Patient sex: F
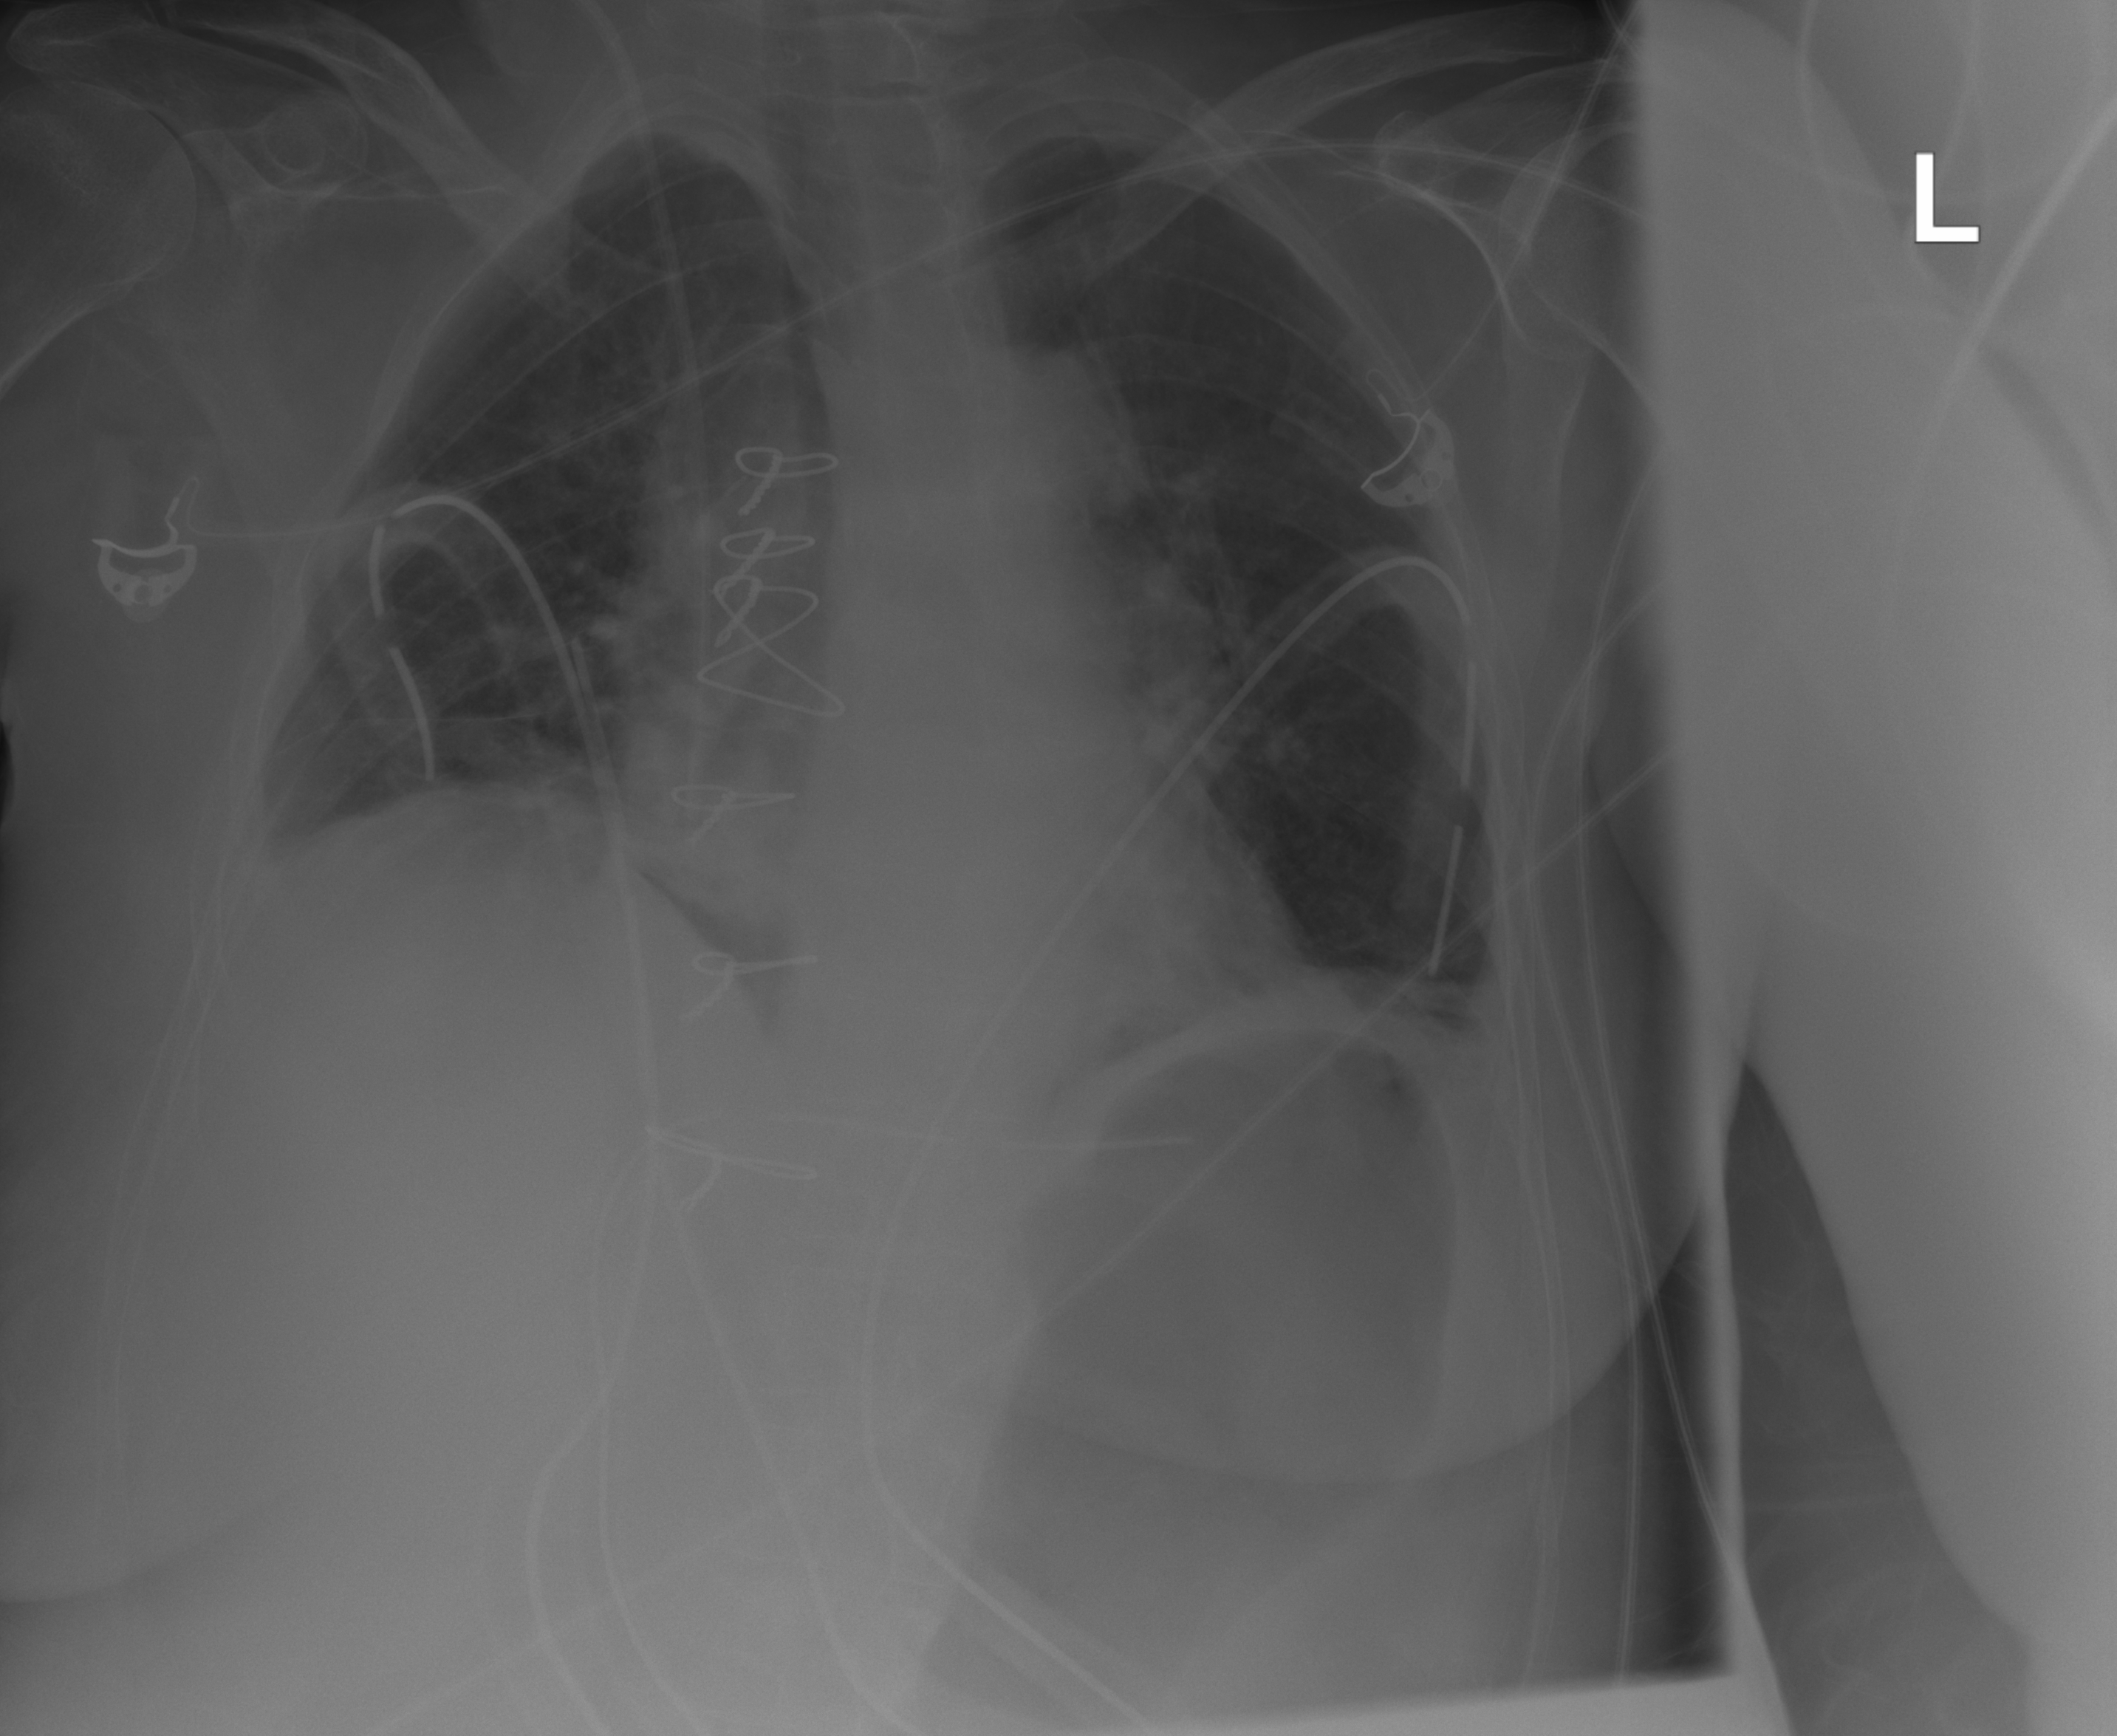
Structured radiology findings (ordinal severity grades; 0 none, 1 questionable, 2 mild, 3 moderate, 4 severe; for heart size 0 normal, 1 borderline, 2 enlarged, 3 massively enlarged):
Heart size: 1
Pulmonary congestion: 0
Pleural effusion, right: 0
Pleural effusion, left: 0
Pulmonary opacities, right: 0
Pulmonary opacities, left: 0
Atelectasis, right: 2
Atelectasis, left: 2